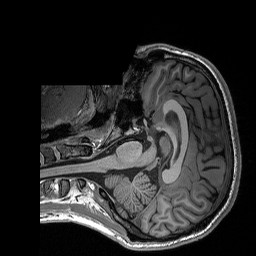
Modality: T1w
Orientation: axial
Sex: male